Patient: sex F, age 62
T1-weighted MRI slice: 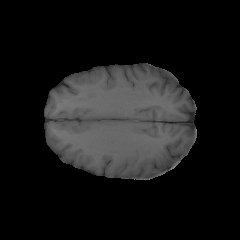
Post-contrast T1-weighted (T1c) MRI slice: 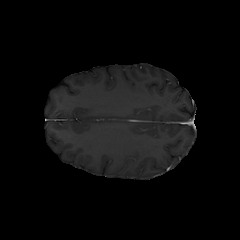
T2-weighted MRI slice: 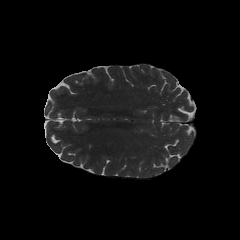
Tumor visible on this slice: no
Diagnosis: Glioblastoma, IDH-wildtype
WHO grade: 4